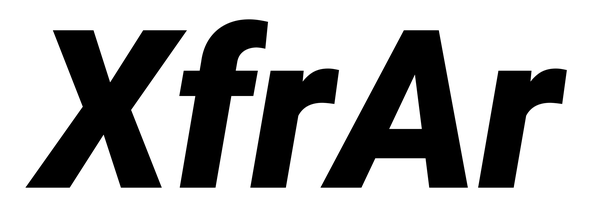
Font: Roboto-Italic_Black_Italic